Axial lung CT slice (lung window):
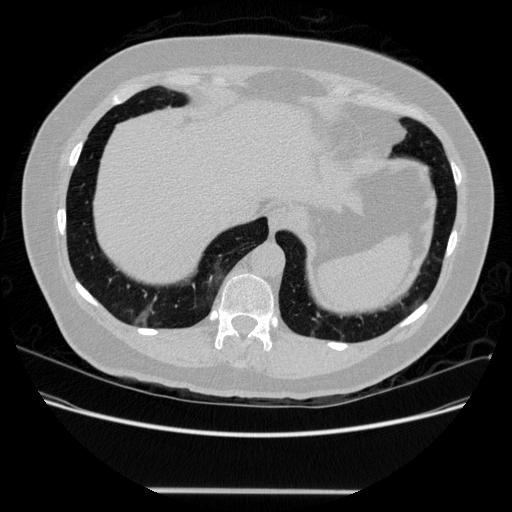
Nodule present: no